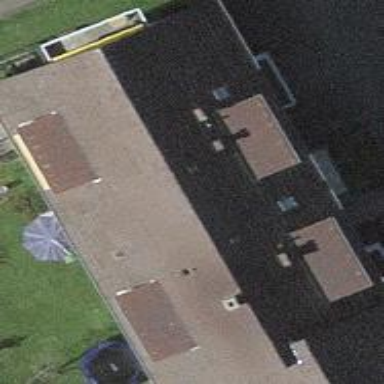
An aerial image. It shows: Residential building with gabled roof.